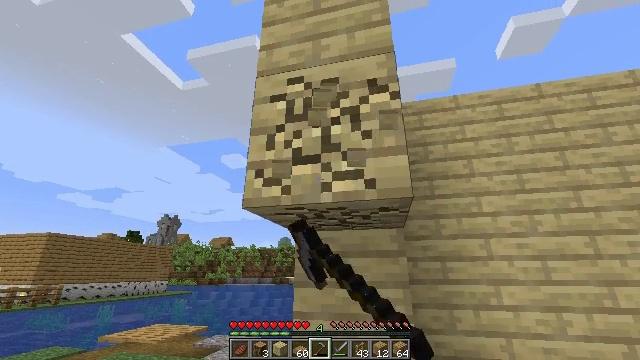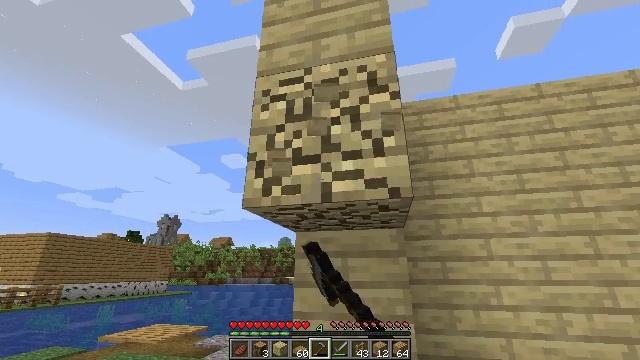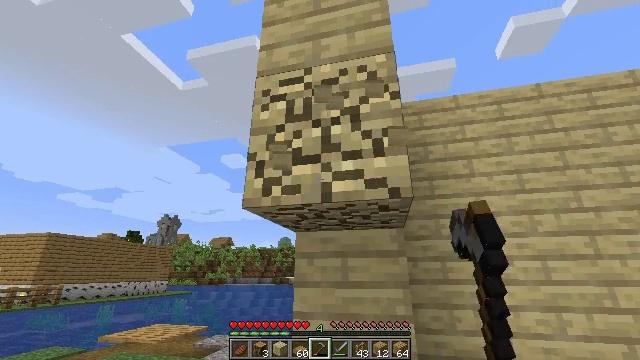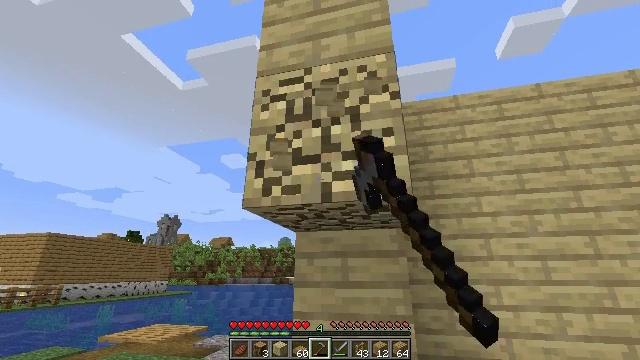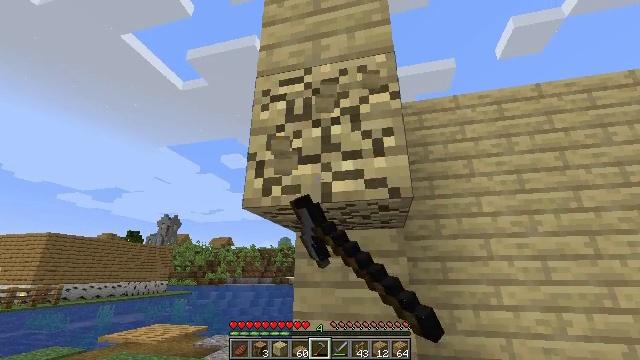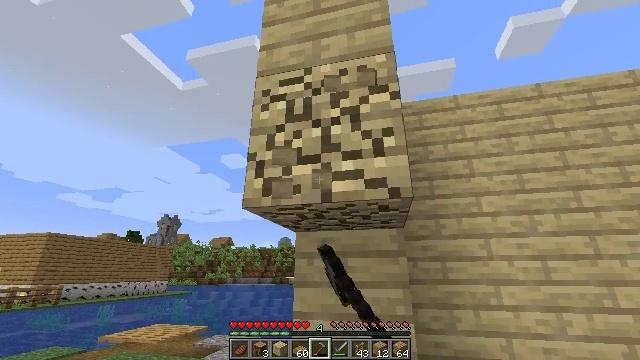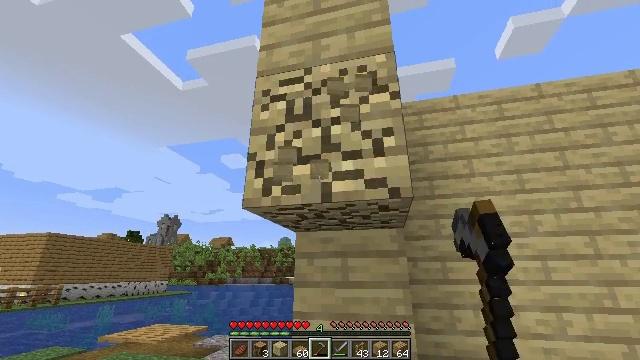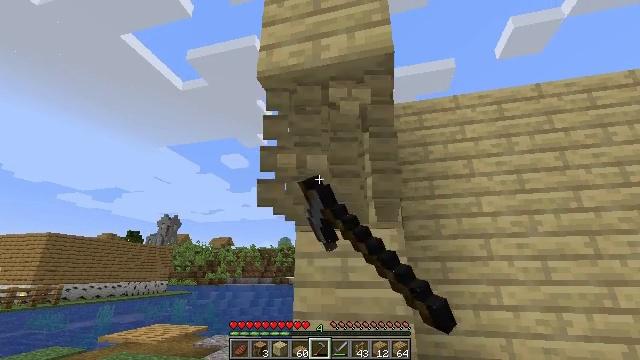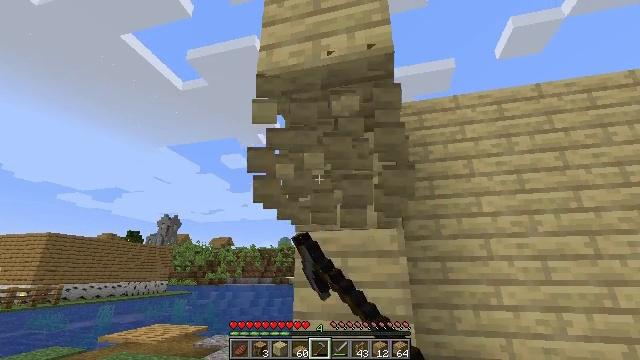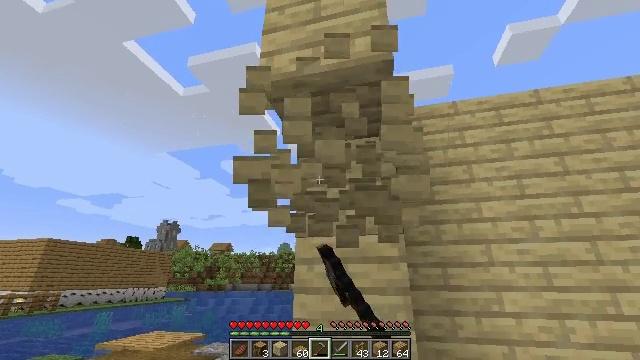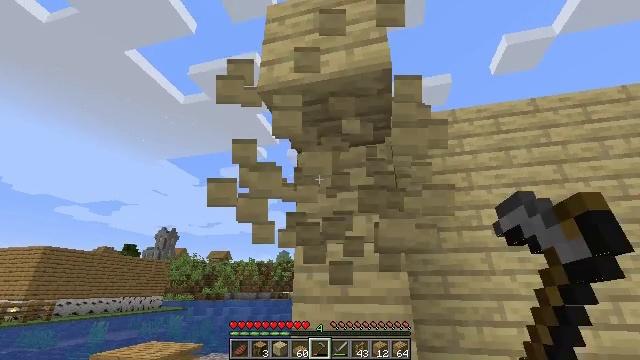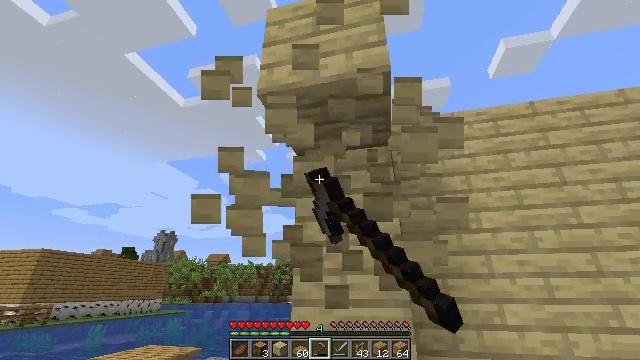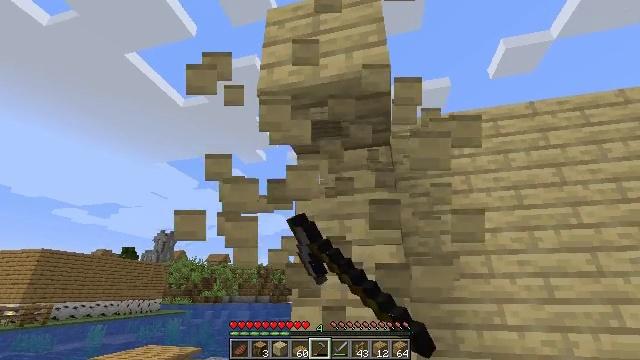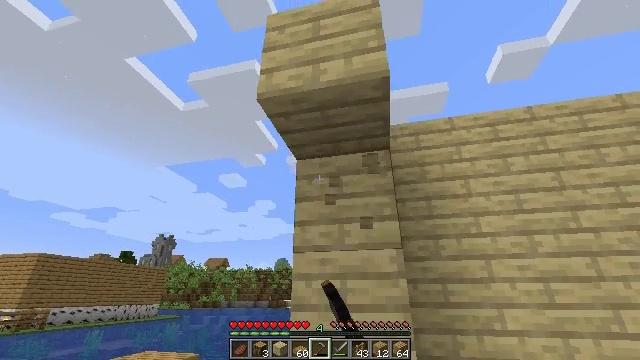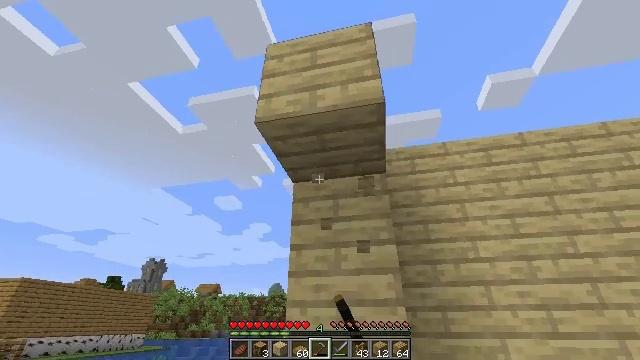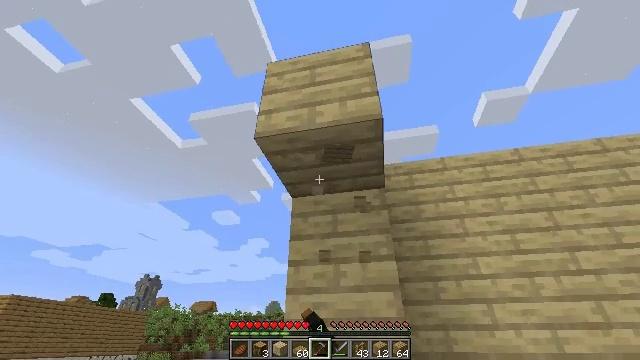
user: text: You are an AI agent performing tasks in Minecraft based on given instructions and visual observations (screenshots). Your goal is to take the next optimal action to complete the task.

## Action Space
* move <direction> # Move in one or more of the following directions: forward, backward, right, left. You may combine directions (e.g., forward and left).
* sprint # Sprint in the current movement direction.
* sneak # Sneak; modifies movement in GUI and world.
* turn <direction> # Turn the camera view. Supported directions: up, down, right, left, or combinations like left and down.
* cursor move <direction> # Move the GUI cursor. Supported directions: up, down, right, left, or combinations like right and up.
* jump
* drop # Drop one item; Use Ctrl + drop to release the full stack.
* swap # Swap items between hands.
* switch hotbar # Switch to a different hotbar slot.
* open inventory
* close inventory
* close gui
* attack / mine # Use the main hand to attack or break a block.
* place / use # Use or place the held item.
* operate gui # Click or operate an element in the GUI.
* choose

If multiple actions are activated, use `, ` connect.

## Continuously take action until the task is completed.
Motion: motion action
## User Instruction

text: Collect birch planks from structures.
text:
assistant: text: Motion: attack / mine
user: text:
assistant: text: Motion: attack / mine
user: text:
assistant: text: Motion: attack / mine
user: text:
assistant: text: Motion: attack / mine
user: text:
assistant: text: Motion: attack / mine
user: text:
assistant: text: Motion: attack / mine
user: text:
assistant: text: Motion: attack / mine
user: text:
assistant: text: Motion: attack / mine
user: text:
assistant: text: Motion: turn up, attack / mine
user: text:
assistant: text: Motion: turn up, attack / mine
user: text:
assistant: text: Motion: attack / mine
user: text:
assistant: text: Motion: attack / mine
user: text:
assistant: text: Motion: attack / mine
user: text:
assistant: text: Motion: turn up, attack / mine
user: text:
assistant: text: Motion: turn up, attack / mine
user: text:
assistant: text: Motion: turn up, attack / mine
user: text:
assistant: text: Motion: attack / mine
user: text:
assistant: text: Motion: attack / mine
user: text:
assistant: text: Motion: attack / mine
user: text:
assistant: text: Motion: attack / mine
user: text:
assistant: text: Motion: attack / mine
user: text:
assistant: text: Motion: attack / mine
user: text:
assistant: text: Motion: attack / mine
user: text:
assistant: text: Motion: attack / mine
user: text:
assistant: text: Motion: attack / mine
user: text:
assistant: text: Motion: attack / mine
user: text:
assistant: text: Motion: attack / mine
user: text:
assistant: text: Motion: attack / mine
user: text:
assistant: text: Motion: attack / mine
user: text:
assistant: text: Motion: attack / mine